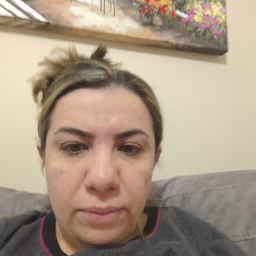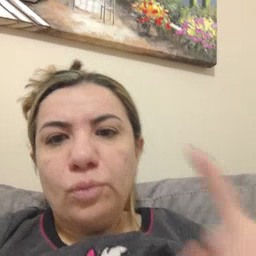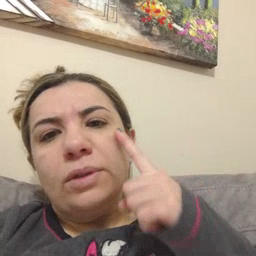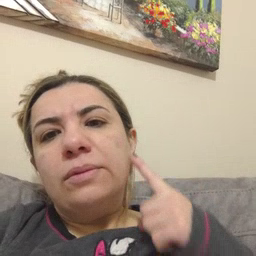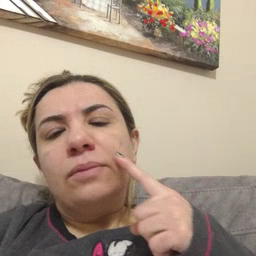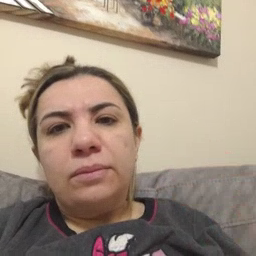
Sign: cheek